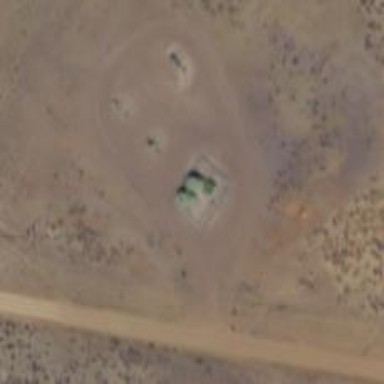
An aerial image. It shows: Storage tank with man-made structure.